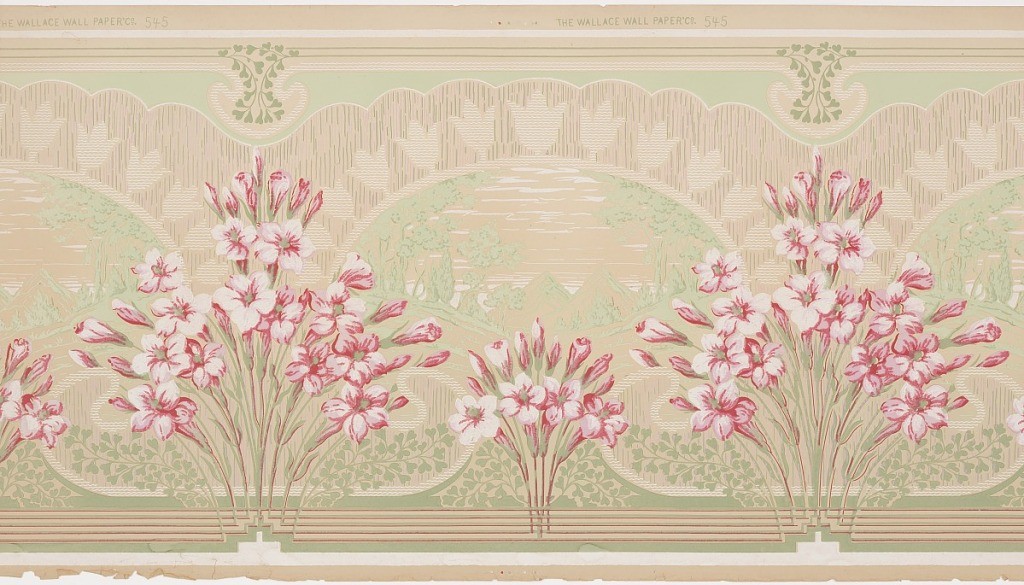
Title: Frieze
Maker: Wallace Wall-Paper Co., Cortland, New York
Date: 1905–1915
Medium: Machine-printed paper, ungrounded
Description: Landscape scenes set within an arched framework.  Row of stylized tulips above arch. Floral bouquets in front, alternating large and small. Printed in red, green and white on ungrounded paper.